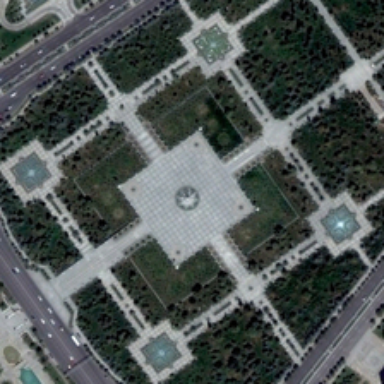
A large square with many green trees are near three roads .